高二 · 代数
函数 $f(x)=\frac{\sin x+x}{\cos x+x^{2}}$ 在 $[-\pi, \pi]$ 的图像大致为（）
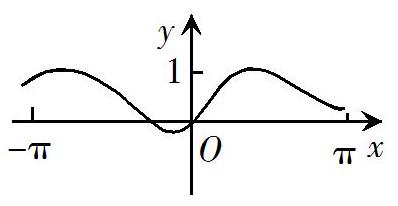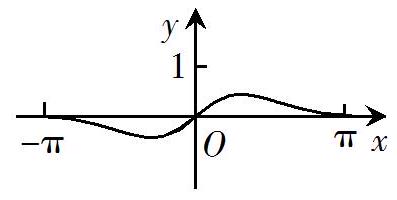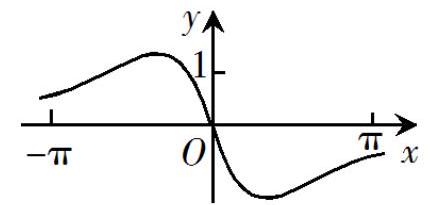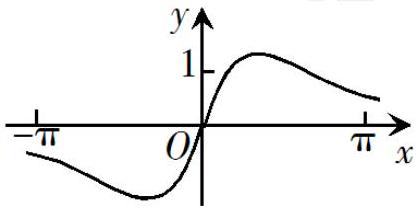
A.

B.

C.

D.

答案: D
解析: 由 $f(-x)=\frac{\sin (-x)+(-x)}{\cos (-x)+(-x)^{2}}=\frac{-\sin x-x}{\cos x+x^{2}}=-f(x)$, 得 $f(x)$ 是奇函数, 其图象关于原点对称, 排除 $\mathrm{A}$, 又 $\mathrm{f}\left(\frac{\pi}{2}\right)=\frac{1+\frac{\pi}{2}}{\left(\frac{\pi}{2}\right)^{2}}=\frac{4+2 \pi}{\pi^{2}}>1, f(\pi)=\frac{\pi}{-1+\pi^{2}}>0$, 排除 B, C, 故选 D.

【名师点睛】本题考查函数的性质与图象, 渗透了逻辑推理、直观想象和数学运算素养, 采取性质法或赋值法, 利用数形结合思想解题. 解答本题时, 先判断函数的奇偶性, 得 $f(x)$ 是奇函数, 排除 $\mathrm{A}$,再注意到选项的区别, 利用特殊值得正确答案.